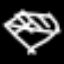
Label: diamond